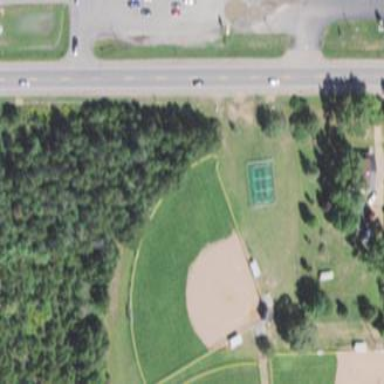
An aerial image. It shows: Baseball pitch for leisure land.